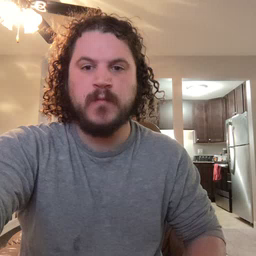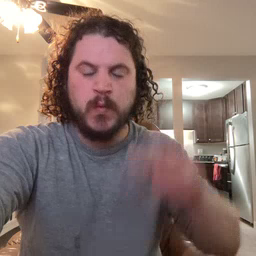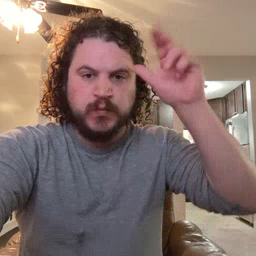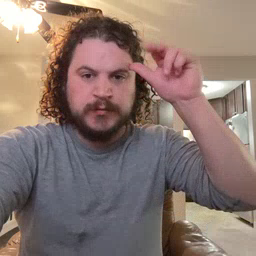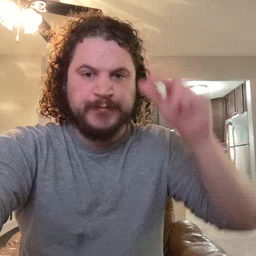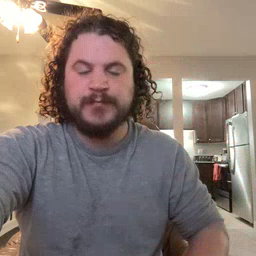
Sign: horse